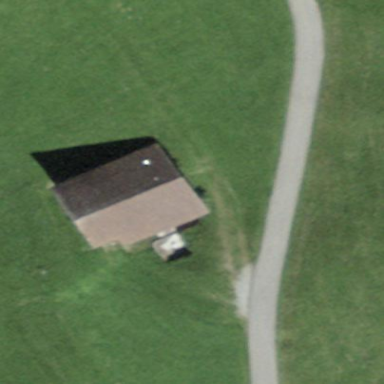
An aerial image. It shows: Rural barn.